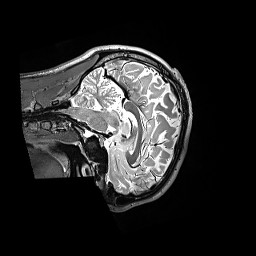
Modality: T2w
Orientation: sagittal
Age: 29
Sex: male
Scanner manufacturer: siemens
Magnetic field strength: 3 T
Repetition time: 3.2 s
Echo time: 0.564 s